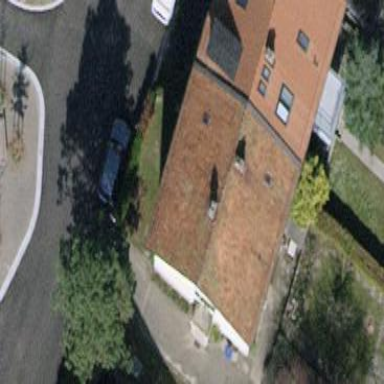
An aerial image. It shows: Building with gabled roof oriented across its structure.